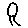
Label: tree